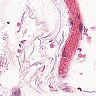
Metastatic tissue present: no